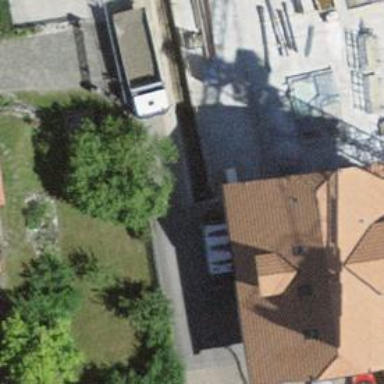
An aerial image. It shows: Building with half-hipped roof shape.